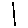
Label: hexagon